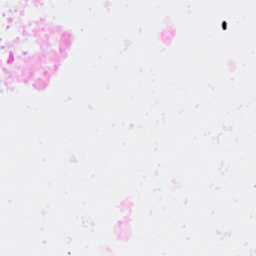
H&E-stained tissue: Breast